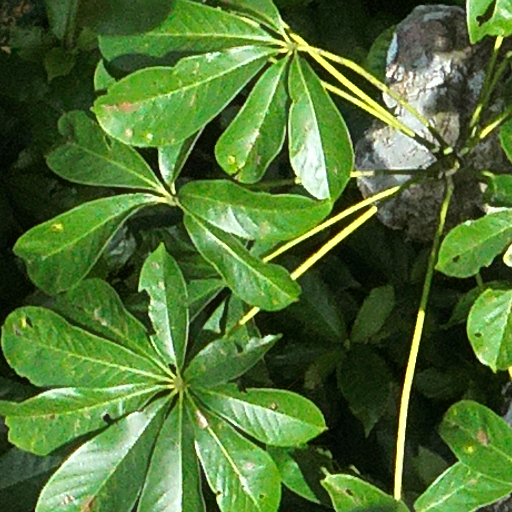
Species: Ceiba pentandra
GBIF accepted scientific name: Ceiba pentandra
Crown area (m\u00b2): 130.886